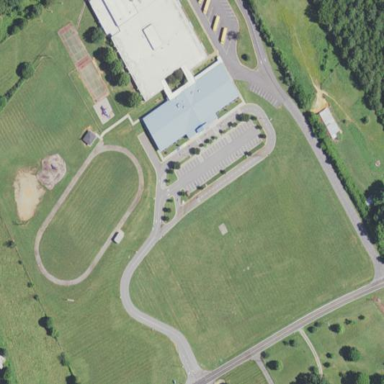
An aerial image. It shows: School.